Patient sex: F
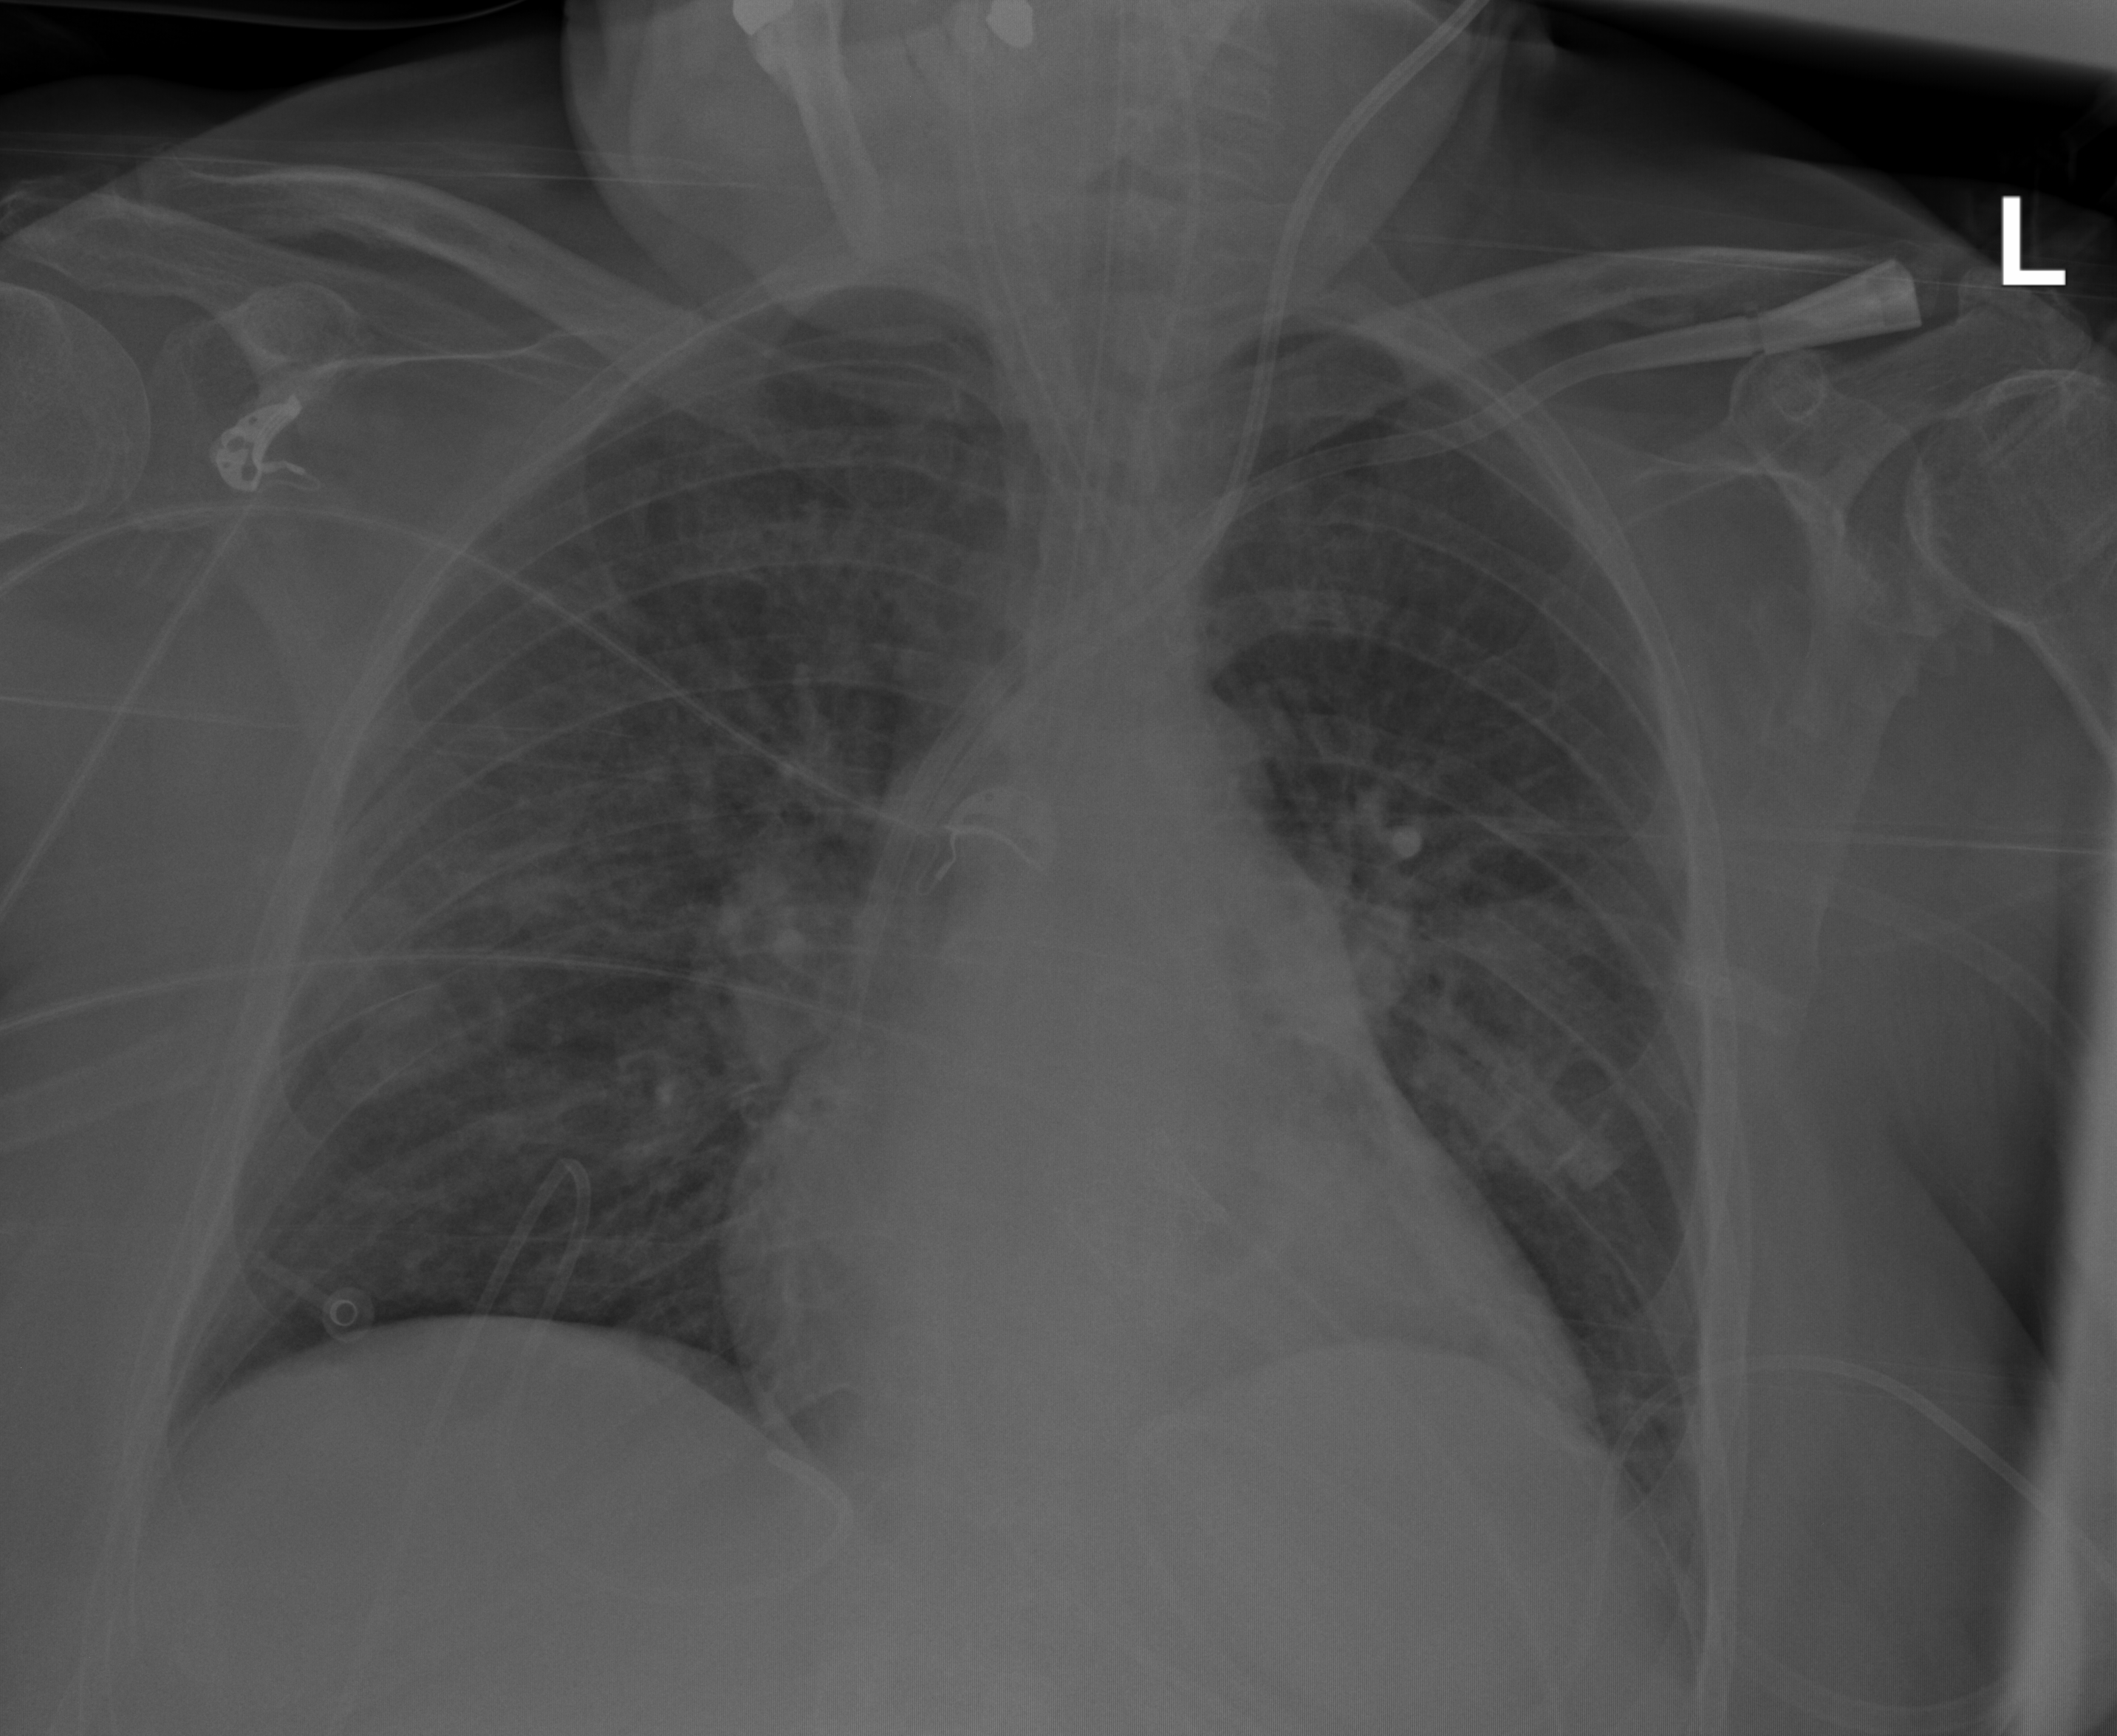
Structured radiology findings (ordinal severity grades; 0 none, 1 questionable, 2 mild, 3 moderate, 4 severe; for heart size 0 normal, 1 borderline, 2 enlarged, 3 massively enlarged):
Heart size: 2
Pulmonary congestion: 2
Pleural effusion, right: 0
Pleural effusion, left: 0
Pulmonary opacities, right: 0
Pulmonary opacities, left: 0
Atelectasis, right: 2
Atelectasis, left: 2